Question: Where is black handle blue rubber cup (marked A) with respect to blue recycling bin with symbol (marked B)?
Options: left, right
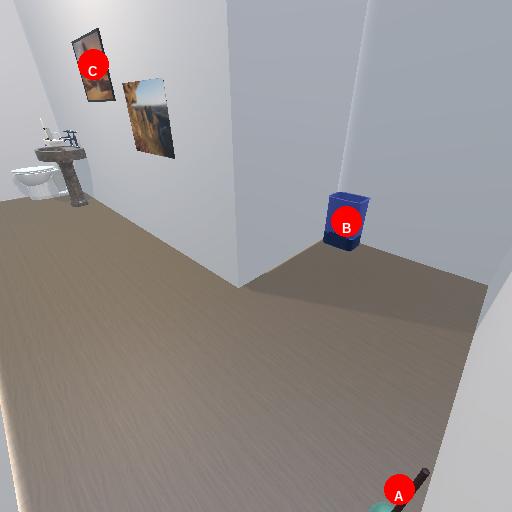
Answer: left